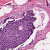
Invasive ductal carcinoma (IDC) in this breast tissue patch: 0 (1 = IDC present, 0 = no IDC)